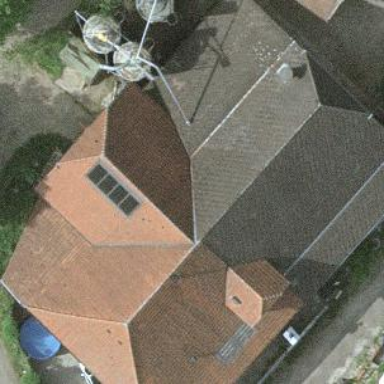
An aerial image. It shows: Farm building.